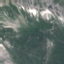
Label: HerbaceousVegetation